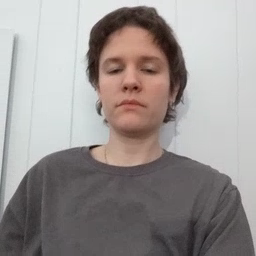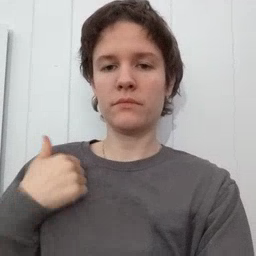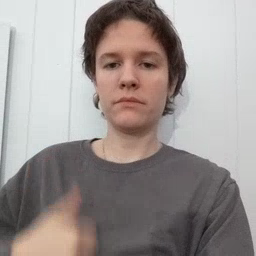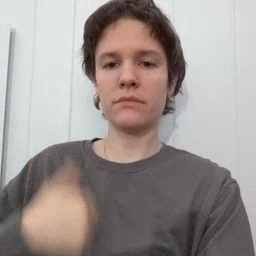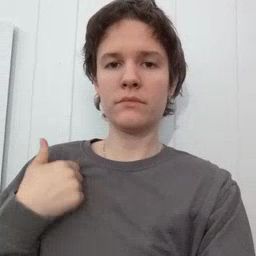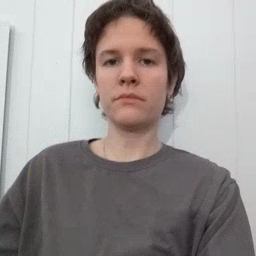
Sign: bath